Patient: sex M, age 78
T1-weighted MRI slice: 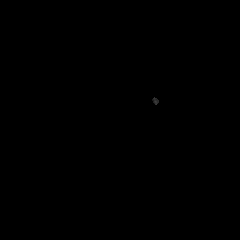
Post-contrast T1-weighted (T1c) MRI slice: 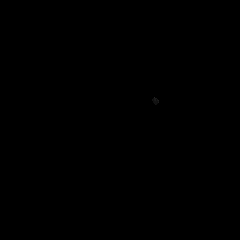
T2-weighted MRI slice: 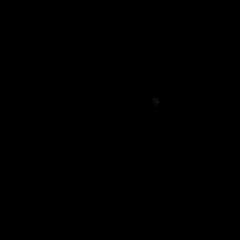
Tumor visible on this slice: no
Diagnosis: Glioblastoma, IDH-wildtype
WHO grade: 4